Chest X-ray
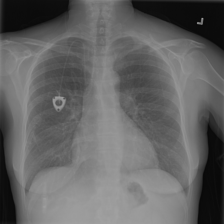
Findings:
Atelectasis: negative
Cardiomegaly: negative
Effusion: positive
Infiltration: negative
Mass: negative
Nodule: negative
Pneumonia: negative
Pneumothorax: negative
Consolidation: negative
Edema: negative
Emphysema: negative
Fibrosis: negative
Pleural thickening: negative
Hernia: negative